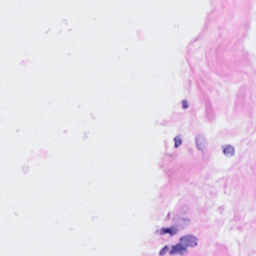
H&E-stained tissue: Breast